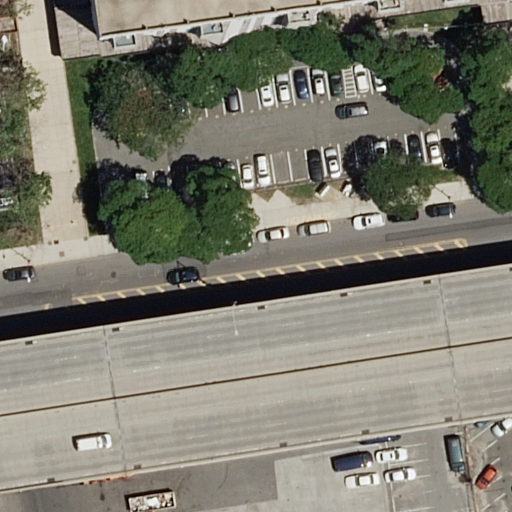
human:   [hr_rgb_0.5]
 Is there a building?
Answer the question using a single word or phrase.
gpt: yes

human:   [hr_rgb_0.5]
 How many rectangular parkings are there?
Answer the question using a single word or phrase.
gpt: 2

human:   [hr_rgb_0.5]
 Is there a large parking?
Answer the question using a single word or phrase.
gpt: no

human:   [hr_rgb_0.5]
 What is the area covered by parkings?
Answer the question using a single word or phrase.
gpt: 250m2

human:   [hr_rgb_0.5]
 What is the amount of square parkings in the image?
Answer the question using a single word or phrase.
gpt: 0

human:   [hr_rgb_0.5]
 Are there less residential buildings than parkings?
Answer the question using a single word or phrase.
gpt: yes

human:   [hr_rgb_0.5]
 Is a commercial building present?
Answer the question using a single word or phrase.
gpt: no

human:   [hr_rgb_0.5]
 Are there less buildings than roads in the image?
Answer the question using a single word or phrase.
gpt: yes

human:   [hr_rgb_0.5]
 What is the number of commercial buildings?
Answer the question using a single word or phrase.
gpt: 0

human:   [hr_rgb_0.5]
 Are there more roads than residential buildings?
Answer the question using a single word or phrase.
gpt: yes

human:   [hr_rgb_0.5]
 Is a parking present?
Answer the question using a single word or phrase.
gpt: yes

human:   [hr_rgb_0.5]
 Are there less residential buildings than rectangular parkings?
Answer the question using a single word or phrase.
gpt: yes

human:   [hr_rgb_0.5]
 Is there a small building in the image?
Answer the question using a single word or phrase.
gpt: no

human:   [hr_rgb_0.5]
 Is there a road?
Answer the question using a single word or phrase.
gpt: yes

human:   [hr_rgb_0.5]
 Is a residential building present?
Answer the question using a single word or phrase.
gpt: yes

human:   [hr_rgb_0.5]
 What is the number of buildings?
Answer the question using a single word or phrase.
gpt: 1

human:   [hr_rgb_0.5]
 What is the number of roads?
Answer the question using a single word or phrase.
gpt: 9

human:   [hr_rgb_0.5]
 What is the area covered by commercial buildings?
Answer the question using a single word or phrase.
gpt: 0m2

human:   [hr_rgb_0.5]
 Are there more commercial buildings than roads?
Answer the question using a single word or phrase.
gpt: no

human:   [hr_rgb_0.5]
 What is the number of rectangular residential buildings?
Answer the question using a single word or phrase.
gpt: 1

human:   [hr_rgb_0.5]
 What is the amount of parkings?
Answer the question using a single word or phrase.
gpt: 2

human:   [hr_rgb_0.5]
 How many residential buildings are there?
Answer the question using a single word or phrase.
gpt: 1

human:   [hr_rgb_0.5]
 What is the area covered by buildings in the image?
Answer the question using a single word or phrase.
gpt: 1786m2

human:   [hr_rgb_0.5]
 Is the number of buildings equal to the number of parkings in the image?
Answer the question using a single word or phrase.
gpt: no

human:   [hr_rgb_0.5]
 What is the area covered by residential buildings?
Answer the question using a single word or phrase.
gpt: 1786m2

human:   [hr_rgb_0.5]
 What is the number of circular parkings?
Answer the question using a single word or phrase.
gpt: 0

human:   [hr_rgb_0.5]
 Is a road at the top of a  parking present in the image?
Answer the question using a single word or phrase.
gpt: no

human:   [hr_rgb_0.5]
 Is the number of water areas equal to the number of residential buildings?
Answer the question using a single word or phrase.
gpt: no

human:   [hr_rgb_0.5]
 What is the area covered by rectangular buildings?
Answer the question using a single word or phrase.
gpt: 1786m2

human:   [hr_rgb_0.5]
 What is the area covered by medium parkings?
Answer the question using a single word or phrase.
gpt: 247m2

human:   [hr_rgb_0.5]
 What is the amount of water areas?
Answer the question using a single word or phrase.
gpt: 0

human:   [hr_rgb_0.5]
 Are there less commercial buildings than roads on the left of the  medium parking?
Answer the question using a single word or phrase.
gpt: no

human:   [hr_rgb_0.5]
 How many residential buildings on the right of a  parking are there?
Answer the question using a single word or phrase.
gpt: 1

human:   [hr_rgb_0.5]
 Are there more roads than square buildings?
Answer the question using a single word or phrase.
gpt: yes

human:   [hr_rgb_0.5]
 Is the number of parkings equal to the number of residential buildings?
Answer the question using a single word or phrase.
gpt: no

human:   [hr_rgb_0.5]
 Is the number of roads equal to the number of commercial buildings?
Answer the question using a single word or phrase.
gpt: no

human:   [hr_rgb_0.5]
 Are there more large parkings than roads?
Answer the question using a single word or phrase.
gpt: no

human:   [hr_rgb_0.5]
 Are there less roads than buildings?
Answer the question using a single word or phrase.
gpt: no

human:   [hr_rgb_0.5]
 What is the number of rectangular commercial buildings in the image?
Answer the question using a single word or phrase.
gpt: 0

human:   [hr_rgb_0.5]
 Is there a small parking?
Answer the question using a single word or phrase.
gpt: yes

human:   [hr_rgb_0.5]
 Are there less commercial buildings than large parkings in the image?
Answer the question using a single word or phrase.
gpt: no

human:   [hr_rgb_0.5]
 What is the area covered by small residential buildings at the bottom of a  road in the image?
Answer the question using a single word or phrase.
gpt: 0m2

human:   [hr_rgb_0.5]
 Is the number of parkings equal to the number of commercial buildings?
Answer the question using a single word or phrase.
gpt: no

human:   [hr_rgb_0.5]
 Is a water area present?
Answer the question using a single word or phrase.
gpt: no

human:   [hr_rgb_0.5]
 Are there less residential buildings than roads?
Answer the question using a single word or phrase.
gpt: yes

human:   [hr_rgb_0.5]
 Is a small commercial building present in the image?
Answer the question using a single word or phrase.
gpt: no

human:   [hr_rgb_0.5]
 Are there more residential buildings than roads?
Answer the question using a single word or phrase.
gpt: no

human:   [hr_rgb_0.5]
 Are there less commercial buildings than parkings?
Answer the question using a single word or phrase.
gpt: yes

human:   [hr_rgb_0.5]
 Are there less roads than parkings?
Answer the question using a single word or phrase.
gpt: no

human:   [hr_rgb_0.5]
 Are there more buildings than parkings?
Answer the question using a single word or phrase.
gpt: no

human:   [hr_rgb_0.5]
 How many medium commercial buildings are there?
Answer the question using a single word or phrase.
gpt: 0

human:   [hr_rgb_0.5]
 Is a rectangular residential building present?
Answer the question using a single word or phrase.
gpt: yes

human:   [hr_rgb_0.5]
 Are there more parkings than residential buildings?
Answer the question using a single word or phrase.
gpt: yes

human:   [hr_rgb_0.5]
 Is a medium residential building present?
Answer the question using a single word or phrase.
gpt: no

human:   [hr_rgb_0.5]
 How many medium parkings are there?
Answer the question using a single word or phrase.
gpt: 1

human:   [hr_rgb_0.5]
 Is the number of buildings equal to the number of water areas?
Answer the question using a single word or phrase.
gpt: no

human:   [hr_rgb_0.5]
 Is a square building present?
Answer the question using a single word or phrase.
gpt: no

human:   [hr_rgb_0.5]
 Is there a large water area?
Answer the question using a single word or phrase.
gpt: no

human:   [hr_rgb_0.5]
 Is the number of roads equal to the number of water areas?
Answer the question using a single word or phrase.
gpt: no

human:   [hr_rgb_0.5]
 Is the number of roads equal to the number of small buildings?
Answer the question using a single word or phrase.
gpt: no

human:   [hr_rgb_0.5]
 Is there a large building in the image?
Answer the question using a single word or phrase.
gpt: yes

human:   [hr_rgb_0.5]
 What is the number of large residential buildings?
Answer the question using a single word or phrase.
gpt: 1

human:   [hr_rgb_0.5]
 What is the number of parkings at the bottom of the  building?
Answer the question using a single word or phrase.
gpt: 2

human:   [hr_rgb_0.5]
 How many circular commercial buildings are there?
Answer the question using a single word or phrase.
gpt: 0